Interaction volume radius: 5 \u00c5
Interaction volume height: 15 \u00c5
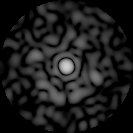
Disorder parameter: 0.8112